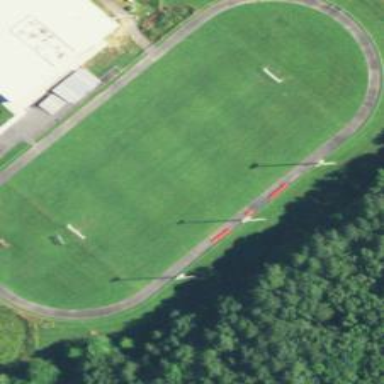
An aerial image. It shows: Track in leisure land.